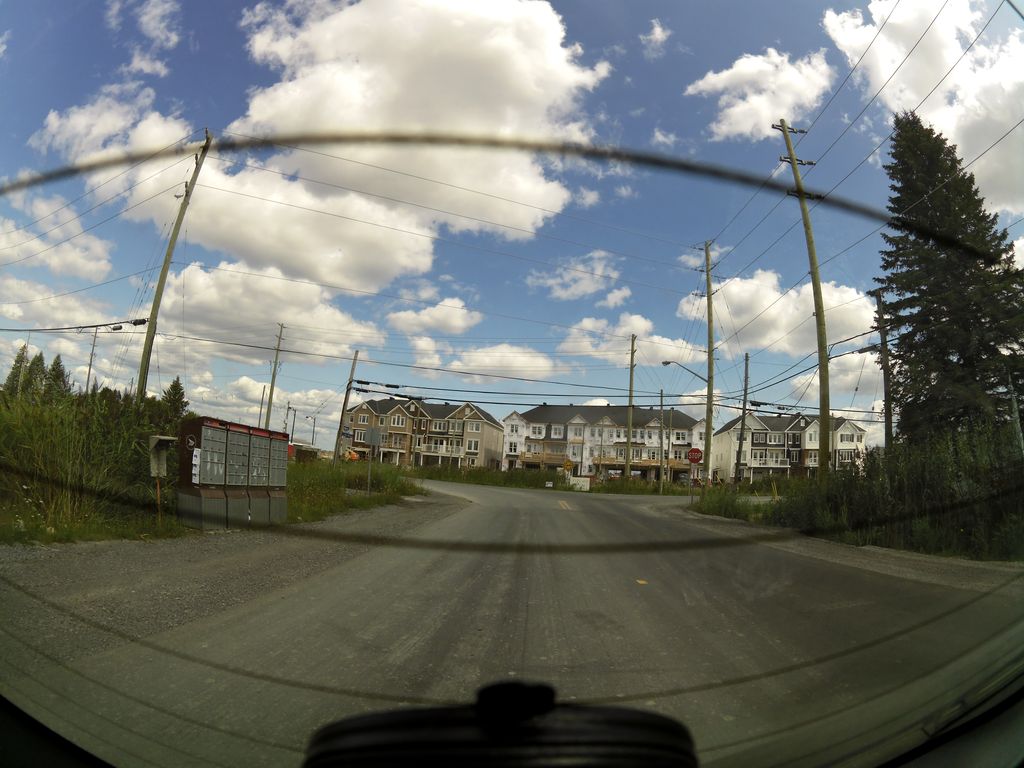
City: ottawa-gatineau